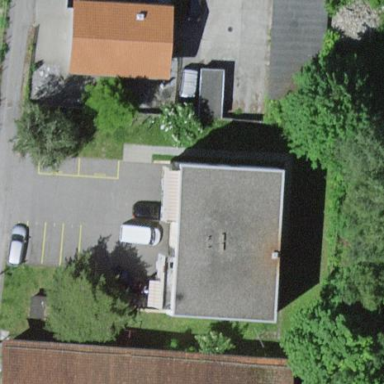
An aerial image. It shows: Building with flat roof.